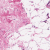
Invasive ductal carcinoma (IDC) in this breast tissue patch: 0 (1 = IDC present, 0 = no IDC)